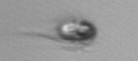
Label: Mesodinium